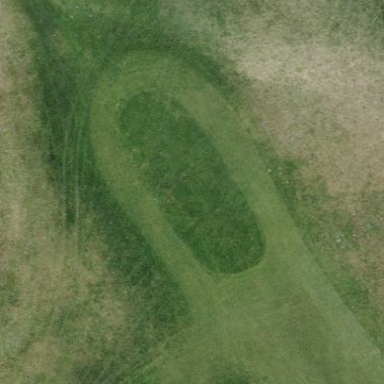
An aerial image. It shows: Golf tee.